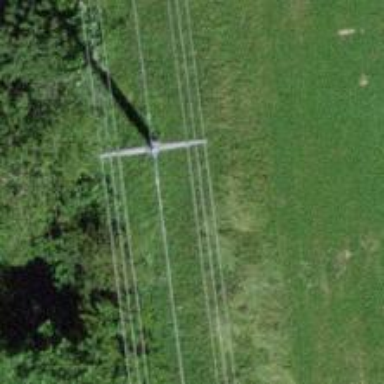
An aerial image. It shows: Concrete power pole.